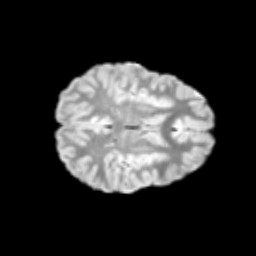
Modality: T2w
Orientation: axial
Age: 10
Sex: male
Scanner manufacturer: siemens
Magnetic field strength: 3 T
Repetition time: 3.8 s
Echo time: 0.07 s